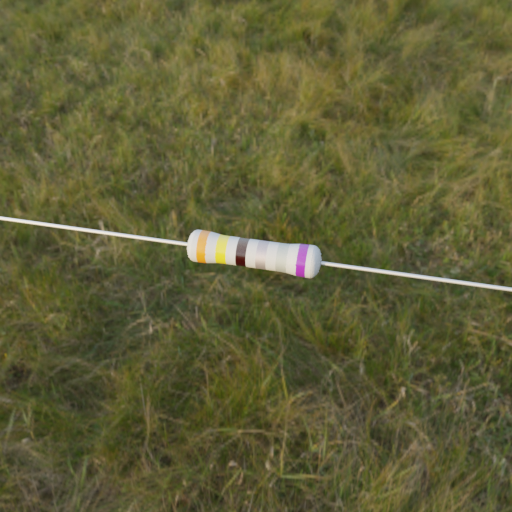
Resistor colour bands (in order): orange, yellow, black, silver, silver, violet